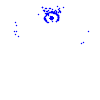
Particle: kaon